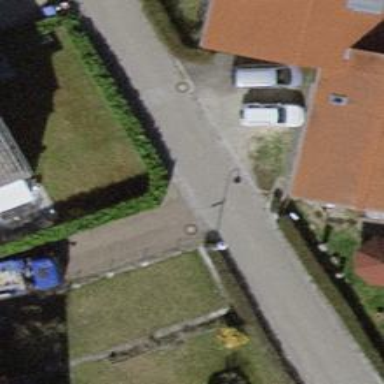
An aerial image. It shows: Residential road with paving stones.